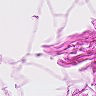
Metastatic tissue present: no